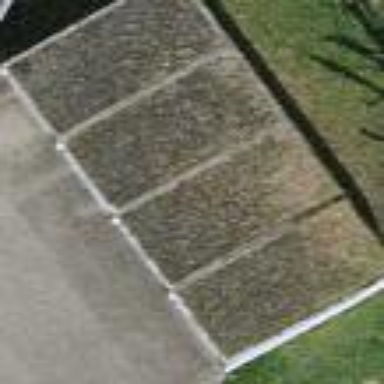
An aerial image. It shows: Group of garages.